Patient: sex F, age 58
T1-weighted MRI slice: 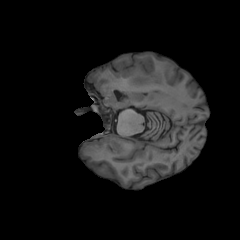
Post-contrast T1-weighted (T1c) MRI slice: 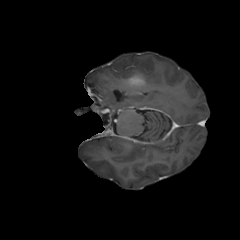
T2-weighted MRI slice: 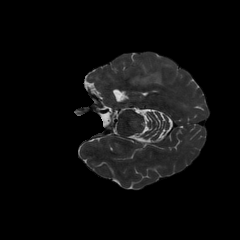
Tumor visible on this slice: yes
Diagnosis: Glioblastoma, IDH-wildtype
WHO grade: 4